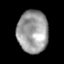
Tissue: lung
Cell type: Epithelial cells
Senescence score: 0.2218
Nuclear area (px): 1275
Mean DAPI intensity: 156.485